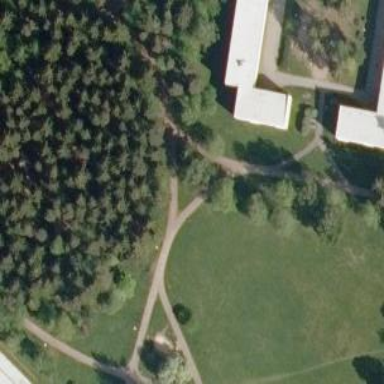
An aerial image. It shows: Disc golf hole.